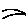
Label: bird